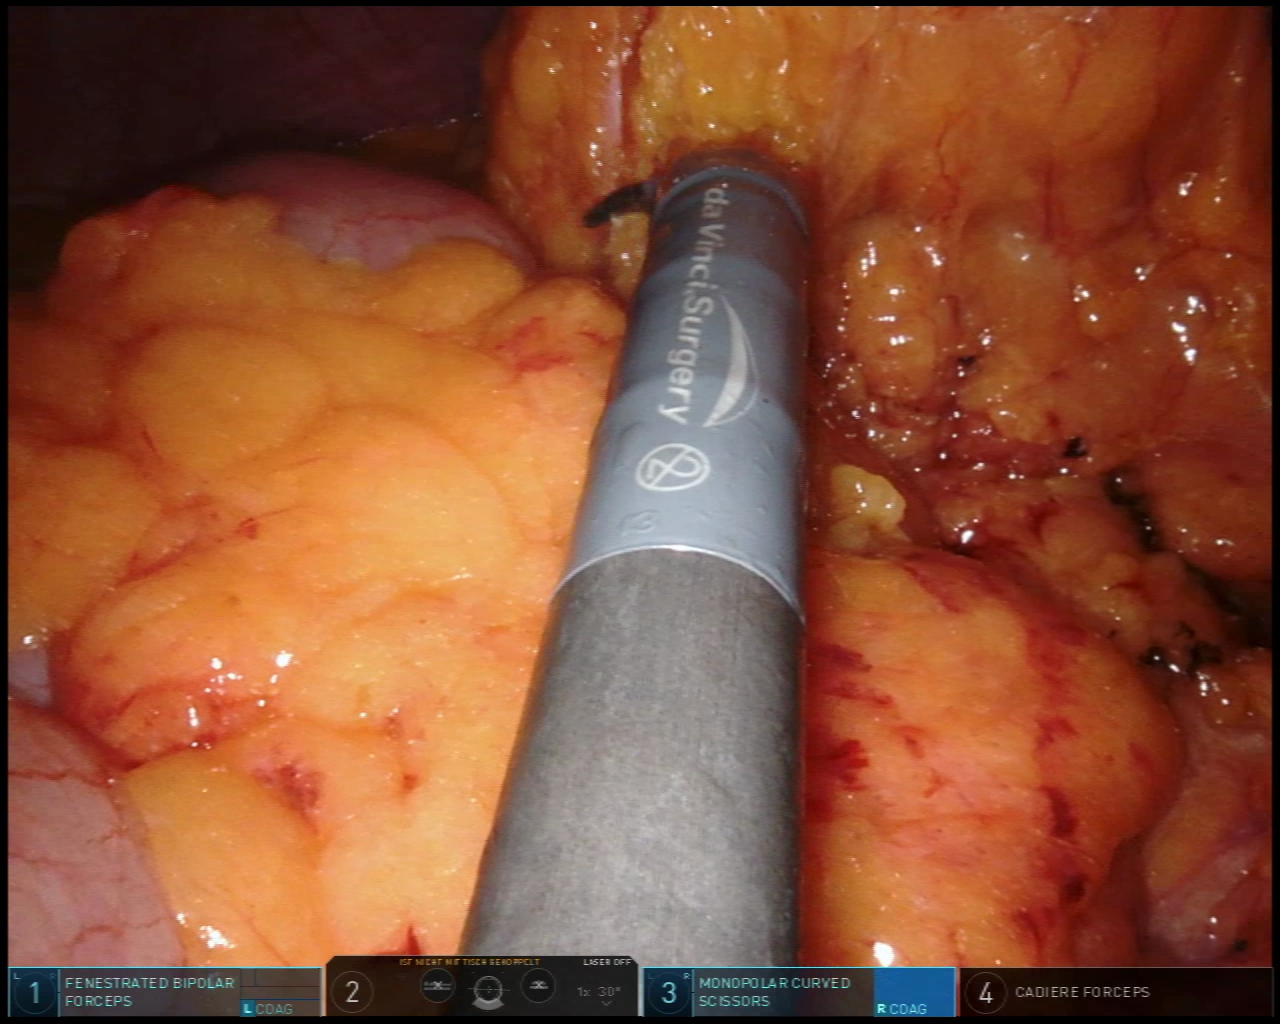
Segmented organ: colon
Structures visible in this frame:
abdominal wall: yes
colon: yes
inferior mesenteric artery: no
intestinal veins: no
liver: no
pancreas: no
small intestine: no
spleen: no
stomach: no
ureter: no
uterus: no
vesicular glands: no